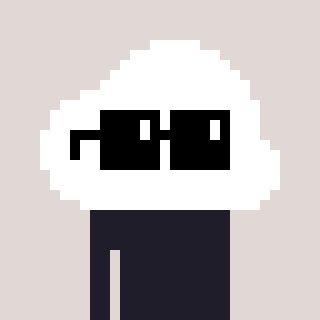
a pixel art character with square black sunglasses, a cloud-shaped head and a bege-colored body on a warm background